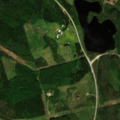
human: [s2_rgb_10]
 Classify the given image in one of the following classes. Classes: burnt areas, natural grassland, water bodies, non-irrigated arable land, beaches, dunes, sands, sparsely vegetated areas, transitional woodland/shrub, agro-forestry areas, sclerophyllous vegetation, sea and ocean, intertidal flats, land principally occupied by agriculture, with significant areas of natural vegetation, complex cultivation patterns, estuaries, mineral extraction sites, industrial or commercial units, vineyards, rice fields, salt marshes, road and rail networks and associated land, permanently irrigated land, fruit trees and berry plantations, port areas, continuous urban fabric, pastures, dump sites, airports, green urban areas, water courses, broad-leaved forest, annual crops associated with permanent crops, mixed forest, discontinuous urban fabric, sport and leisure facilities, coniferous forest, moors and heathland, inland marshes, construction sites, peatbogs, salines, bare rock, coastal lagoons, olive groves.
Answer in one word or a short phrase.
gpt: broad-leaved forest, coniferous forest, mixed forest